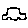
Label: car